Question: Count the number of objects in the diagram.
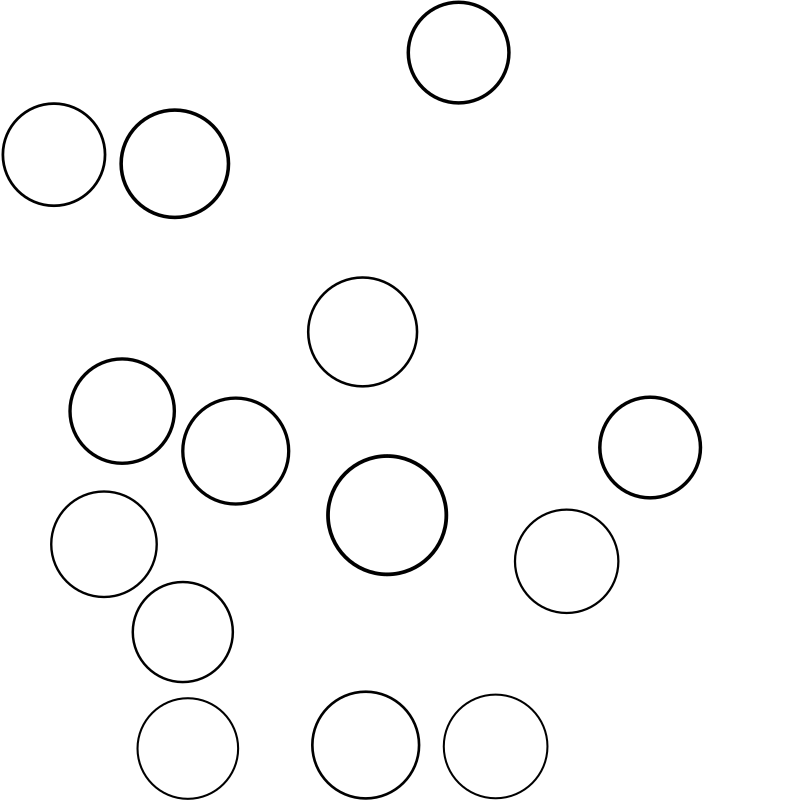
Answer: 14